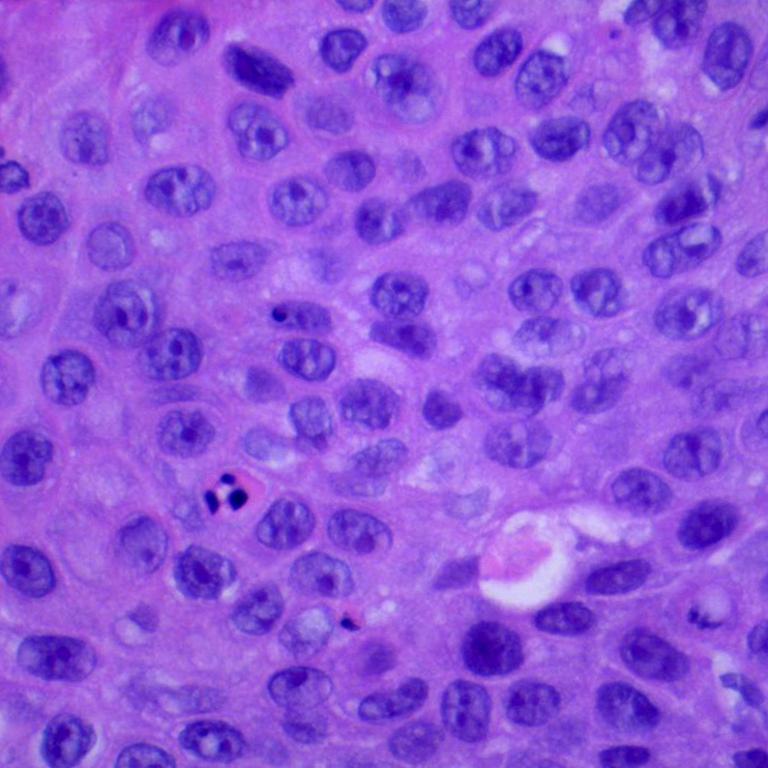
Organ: lung
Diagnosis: squamous carcinomas